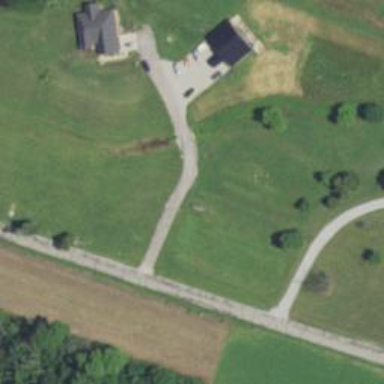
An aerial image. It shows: Driveway leading to service road.